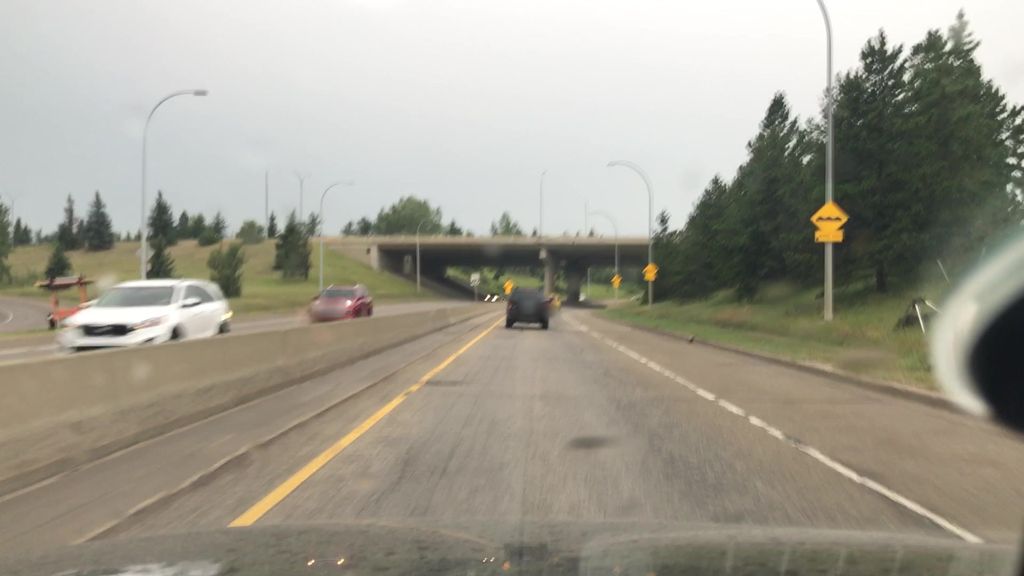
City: edmonton